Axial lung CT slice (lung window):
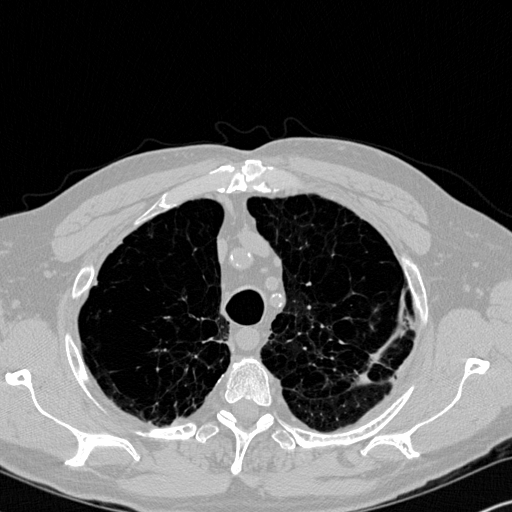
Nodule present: no